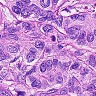
Metastatic tissue present: yes